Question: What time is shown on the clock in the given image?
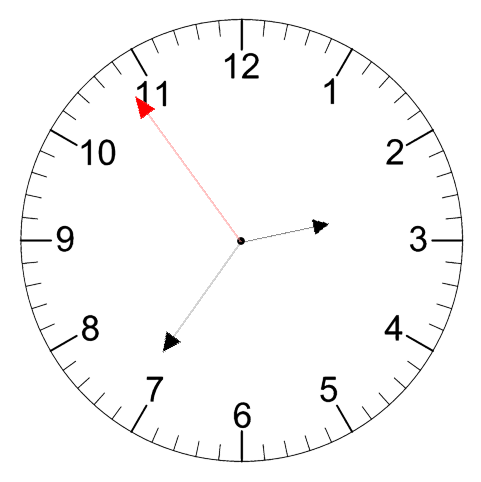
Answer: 02:35:54